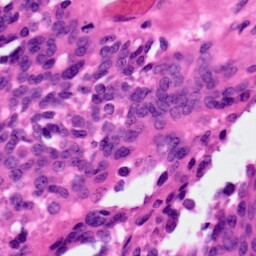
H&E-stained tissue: Ovarian